Question: I've been attempting to render text onto an openGL window using SDL and the SDL_TTF library on windows XP, VS2010.
Versions:
SDL version 1.2.14
SDL TTF devel 1.2.10
openGL (version is at least 2-3 years old).
I have successfully created an openGL window using SDL / SDL_image and can render lines / polygons onto it with no problems.
However, moving onto text it appears that there is some flaw in my current program, I am getting the following result when trying <URL>

for those not willing to pastebin here are only the crutial code segments:
'''
void drawText(char * text) {
glLoadIdentity();
SDL_Color clrFg = {0,0,255,0}; // set colour to blue (or 'red' for BGRA)
SDL_Surface *sText = TTF_RenderUTF8_Blended( fntCourier, text, clrFg );
GLuint * texture = create_texture(sText);
glBindTexture(GL_TEXTURE_2D, *texture);
// draw a polygon and map the texture to it, may be the source of error
glBegin(GL_QUADS); {
glTexCoord2i(0, 0); glVertex3f(0, 0, 0);
glTexCoord2i(1, 0); glVertex3f(0 + sText->w, 0, 0);
glTexCoord2i(1, 1); glVertex3f(0 + sText->w, 0 + sText->h, 0);
glTexCoord2i(0, 1); glVertex3f(0, 0 + sText->h, 0);
} glEnd();
// free the surface and texture, removing this code has no effect
SDL_FreeSurface( sText );
glDeleteTextures( 1, texture );
}
'''
segment 2:
'''
// create GLTexture out of SDL_Surface
GLuint * create_texture(SDL_Surface *surface) {
GLuint texture = 0;
glGenTextures(1, &texture);
glBindTexture(GL_TEXTURE_2D, texture);
// The SDL_Surface appears to have BGR_A formatting, however this ends up with a
// white rectangle no matter which colour i set in the previous code.
int Mode = GL_RGB;
if(surface->format->BytesPerPixel == 4) {
Mode = GL_RGBA;
}
glTexImage2D(GL_TEXTURE_2D, 0, Mode, surface->w, surface->h, 0, Mode,
GL_UNSIGNED_BYTE, surface->pixels);
glTexParameteri(GL_TEXTURE_2D, GL_TEXTURE_MIN_FILTER, GL_LINEAR);
glTexParameteri(GL_TEXTURE_2D, GL_TEXTURE_MAG_FILTER, GL_LINEAR);
return &texture;
}
'''
Is there an obvious bit of code I am missing?
Thank you for any help on this subject.
I've been trying to learn openGL and SDL for 3 days now, so please forgive any misinformation on my part.
---
EDIT:
I notice that using
'TTF_RenderUTF8_Shaded'
'TTF_RenderUTF8_Solid'
Throw a null pointer exception, meaning that there is an error within the actual text rendering function (I suspect), I do not know how this means 'TTF_RenderUTF8_Blended' returns a red square but I suspect all troubles hinge on this.
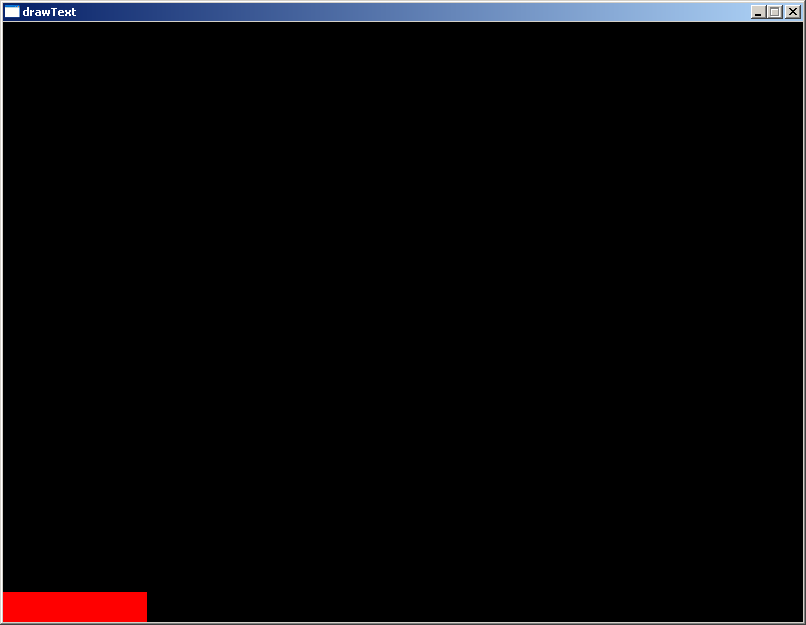
Answer: I think the problem is in the 'glEnable(GL_TEXTURE_2D)' and 'glDisable(GL_TEXTURE_2D)' functions which must be called every time the text is painted on the screen.And maybe also the color conversion between the SDL and GL surface is not right.
I have combined 'create_texture' and 'drawText' into a single function that displays the text properly. That's the code:
'''
void drawText(char * text, TTF_Font* tmpfont) {
SDL_Rect area;
SDL_Color clrFg = {0,0,255,0};
SDL_Surface *sText = SDL_DisplayFormatAlpha(TTF_RenderUTF8_Blended( tmpfont, text, clrFg ));
area.x = 0;area.y = 0;area.w = sText->w;area.h = sText->h;
SDL_Surface* temp = SDL_CreateRGBSurface(SDL_HWSURFACE|SDL_SRCALPHA,sText->w,sText->h,32,0x000000ff,0x0000ff00,0x00ff0000,0x000000ff);
SDL_BlitSurface(sText, &area, temp, NULL);
glTexImage2D(GL_TEXTURE_2D, 0, GL_RGBA, sText->w, sText->h, 0, GL_RGBA, GL_UNSIGNED_BYTE, temp->pixels);
glTexParameteri(GL_TEXTURE_2D,GL_TEXTURE_MAG_FILTER,GL_LINEAR);
glTexParameteri(GL_TEXTURE_2D,GL_TEXTURE_MIN_FILTER,GL_LINEAR);
glEnable(GL_TEXTURE_2D);
glBegin(GL_QUADS); {
glTexCoord2d(0, 0); glVertex3f(0, 0, 0);
glTexCoord2d(1, 0); glVertex3f(0 + sText->w, 0, 0);
glTexCoord2d(1, 1); glVertex3f(0 + sText->w, 0 + sText->h, 0);
glTexCoord2d(0, 1); glVertex3f(0, 0 + sText->h, 0);
} glEnd();
glDisable(GL_TEXTURE_2D);
SDL_FreeSurface( sText );
SDL_FreeSurface( temp );
}
'''
<URL>
I'm initializing OpenGL as follows:
'''
int Init(){
glClearColor( 0.1, 0.2, 0.2, 1);
glMatrixMode(GL_PROJECTION);
glLoadIdentity();
glOrtho( 0, 600, 300, 0, -1, 1 );
glMatrixMode(GL_MODELVIEW);
glLoadIdentity();
if( glGetError() != GL_NO_ERROR ){
return false;
}
glEnable(GL_BLEND);
glBlendFunc(GL_SRC_COLOR, GL_ONE_MINUS_SRC_ALPHA);
}
'''